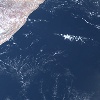
Label: water